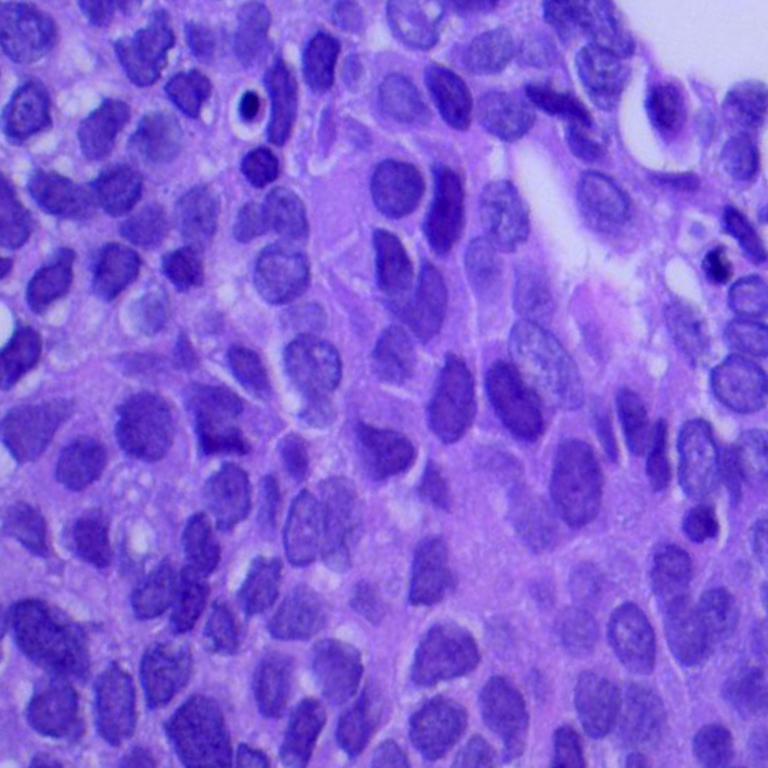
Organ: lung
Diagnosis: squamous carcinomas